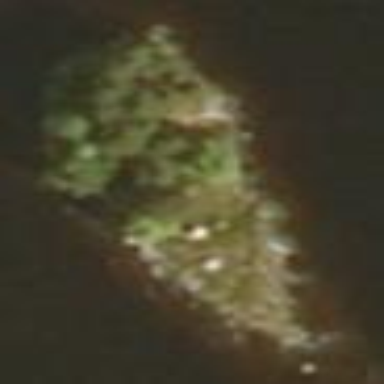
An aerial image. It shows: Island.